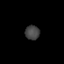
Tissue: prostate
Cell type: T cells
Senescence score: 0.2249
Nuclear area (px): 206
Mean DAPI intensity: 67.34